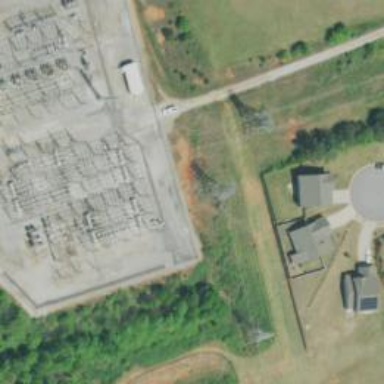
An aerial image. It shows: Switch used for power control.